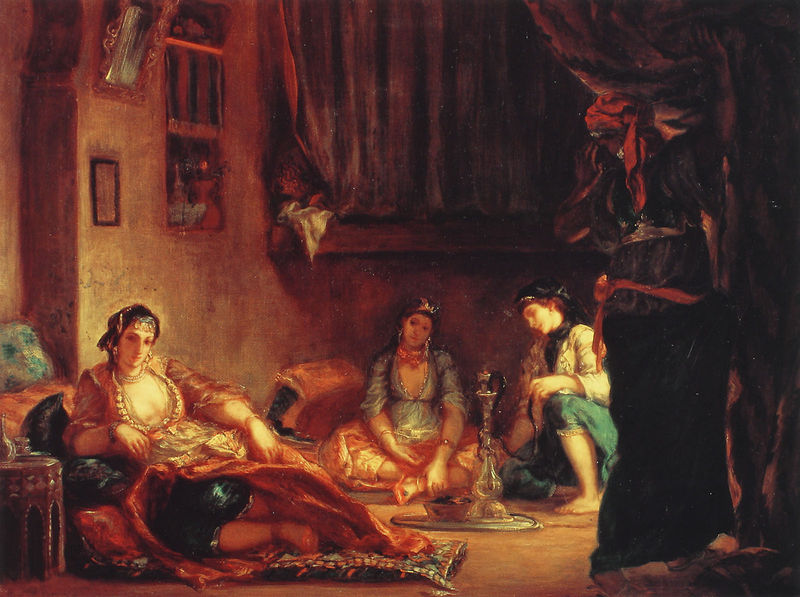
Titel: Frauen aus Algier in ihren Wohnungen
Künstler: Eugène Delacroix
Institution: Montpellier, Musée Fabre
Schlagwörter: blau, gemälde, mann, frauen, gelb, grün, sitzen, braun, damen, fenster, frau, hell, kleider, lampe, licht, ohrring, orange, raum, schmuck, tisch, zimmer, rot, schleier, teppich, regal, wand, tablett, bild, spiegel, vorhang, gold, mantel, stickerei, tücher, schön, turm, kanne, bilder, liegen, kette, kissen, gardine, pfeife, tischchen, ring, orient, orientalisch, festlich, harem, samowar, bänder, lager, schneidersitz, wasserpfeife, boudoir, offenherzig, halbliegend, pfeige